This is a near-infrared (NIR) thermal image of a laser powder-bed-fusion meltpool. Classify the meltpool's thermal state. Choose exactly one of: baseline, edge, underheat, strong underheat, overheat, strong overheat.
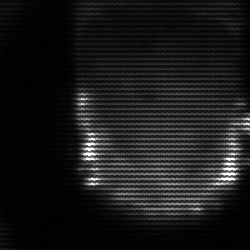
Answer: baseline